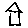
Label: house